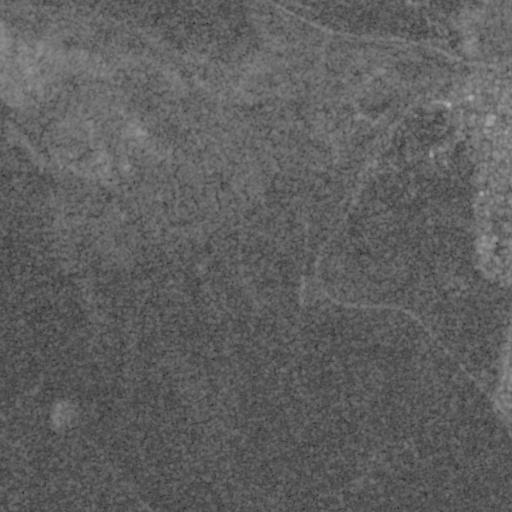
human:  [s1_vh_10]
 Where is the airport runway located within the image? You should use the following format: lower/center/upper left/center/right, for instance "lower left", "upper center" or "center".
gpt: The airport runway is located in the center right of the image.
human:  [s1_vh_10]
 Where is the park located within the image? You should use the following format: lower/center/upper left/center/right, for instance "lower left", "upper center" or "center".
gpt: The park is located in the right of the image.
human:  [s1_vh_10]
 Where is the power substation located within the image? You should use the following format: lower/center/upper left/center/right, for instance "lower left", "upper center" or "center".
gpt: The power substation is located in the upper right of the image.
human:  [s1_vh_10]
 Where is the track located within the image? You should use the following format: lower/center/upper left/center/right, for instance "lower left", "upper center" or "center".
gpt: The track is located in the upper right of the image.
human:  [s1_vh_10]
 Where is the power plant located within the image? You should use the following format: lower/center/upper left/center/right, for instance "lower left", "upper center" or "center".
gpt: There is no power plant in the image.

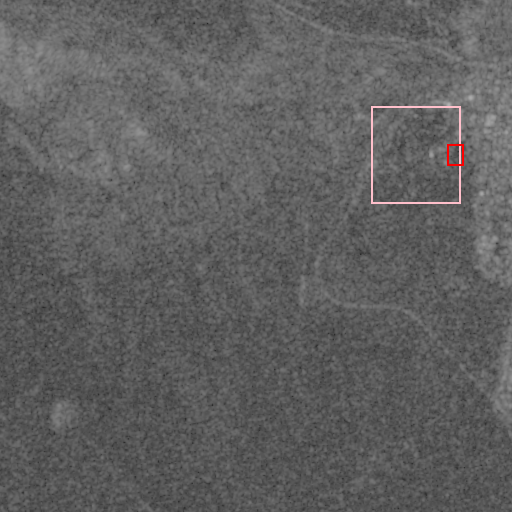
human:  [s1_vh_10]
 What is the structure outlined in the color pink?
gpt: The structure outlined in pink is a park.
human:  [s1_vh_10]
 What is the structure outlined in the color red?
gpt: The structure outlined in red is a track.
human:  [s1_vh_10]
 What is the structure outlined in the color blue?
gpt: There is no blue outline.